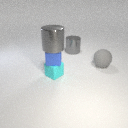
small cyan rubber cube to the left of large gray metal cylinder